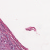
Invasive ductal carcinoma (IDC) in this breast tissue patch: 1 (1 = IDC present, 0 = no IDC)